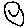
Label: smiley face